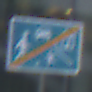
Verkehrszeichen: EndeVerkehrsberuhigterBereich
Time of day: SunriseSunset
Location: Outdoor (Urban)
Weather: PartlyCloudy
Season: NotSpecified
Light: Natural